Question: When you make a table 100% wide, the default behavior is to proportionally distribute the width of each cell, so that cells with more text are wider, and cells with less text are narrower.
I want my table to fill the width of the screen, but the cells within should align to the left, as if I hadn't specified a table width. In other words:

How can I get that nice white space to the right of my table cells while keeping the overall table 100% wide?
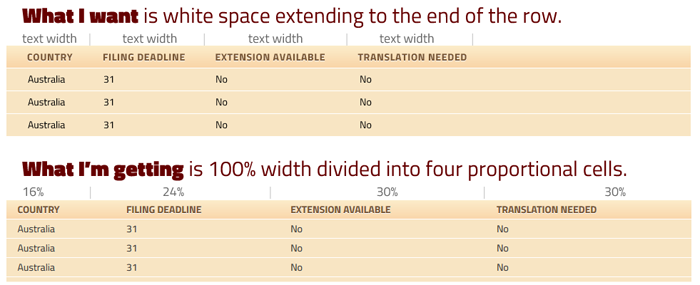
Answer: This css should take care of it:
'''
th:last-child, td:last-child {width:100%;}
'''
However, that's going to try to squish all the other cells leftward. So you might want to add this for a consistent height in the column headings:
'''
thead {white-space:nowrap;}
'''